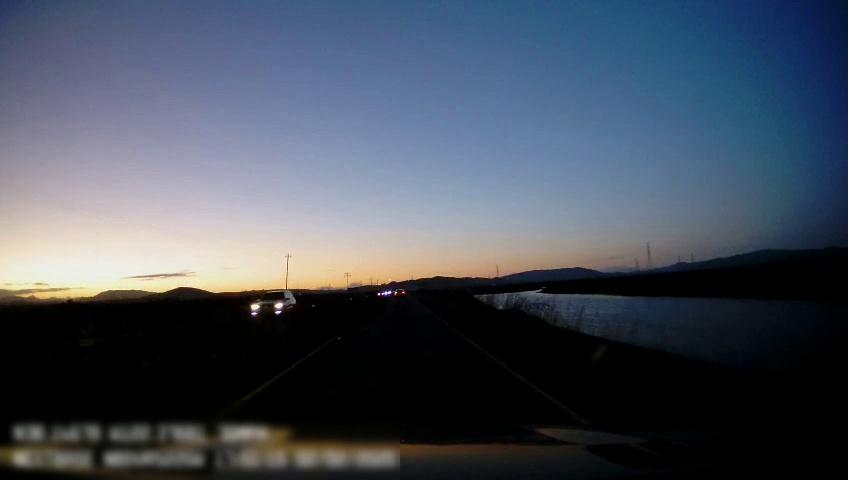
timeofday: Dusk/Dawn/Twilight
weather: Sunny
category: Drivable Space
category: Vehicles | Car
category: Vehicles | SUV
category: Lanes | Current Lane
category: Lanes | Current Lane